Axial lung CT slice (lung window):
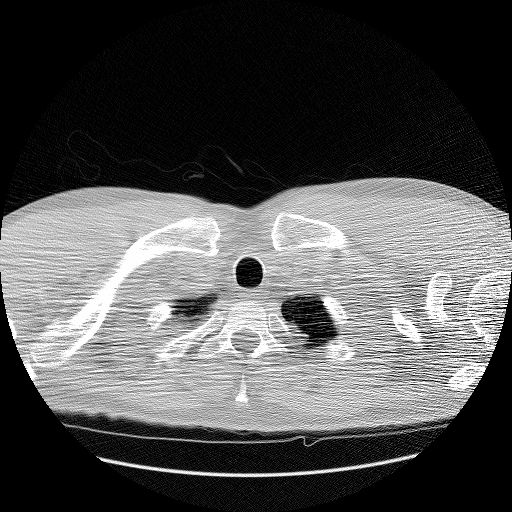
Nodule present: no